Question: I have three tables: hosting_pack, hosting_attr and hosting_attr_value.
One hosting_category can have many hosting_packs and many hosting_attributes.
To know the hosting_value, we must know the hosting_pack and the hosting_attribute, so hosting_pack contains the pack information, hosting_attr contains the attributes, and hosting_attr_value contains the values of every attribute in one pack.
Described as follows :

I want to display a table like this:
'''
hosting_attr, hosting_attr_value , for a given id_hosting_pack
'''
Note: the relation between hosting_categ and hosting_attr doesn't exist, just ignore it.
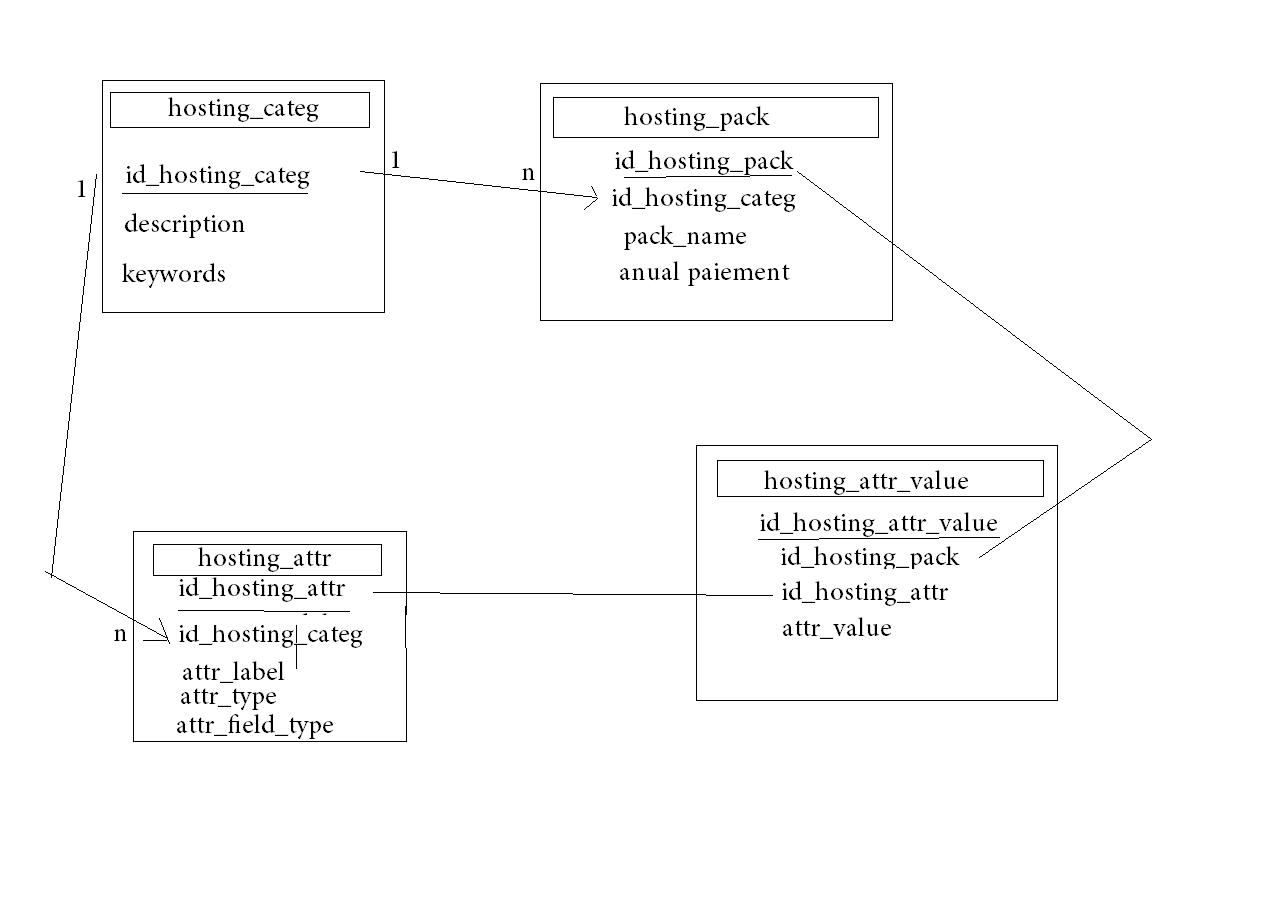
Answer: Try this:
'''
select hosting_attr.attr_label, hosting_attr_value.hosting_attr_value from hosting_attr_value, hosting_attr where hosting_attr_value.id_hosting_pack = ? and hosting_attr.id_hosting_attr = hosting_attr_value.id_hosting_attr
'''
If you do not know 'id_hosting_pack', you can look it up in-line
'''
select hosting_attr.attr_label, hosting_attr_value.hosting_attr_value from hosting_attr_value, hosting_attr where hosting_attr_value.id_hosting_pack = (select id_hosting_pack from hosting_pack where pack_name = ?) and hosting_attr.id_hosting_attr = hosting_attr_value.id_hosting_attr
'''